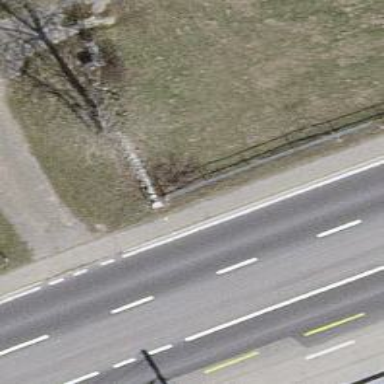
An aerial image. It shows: Wall barrier.